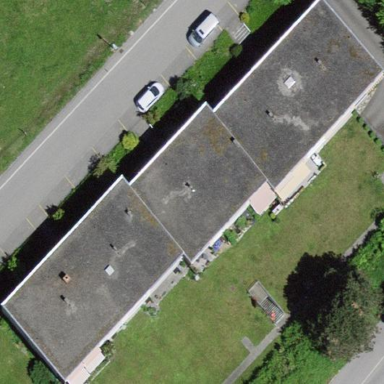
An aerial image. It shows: Apartment building with flat roof.